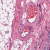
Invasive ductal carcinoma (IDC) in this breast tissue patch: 0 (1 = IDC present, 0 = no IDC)